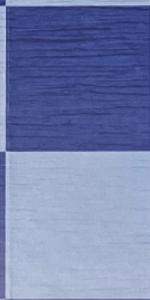
Label: Empty